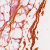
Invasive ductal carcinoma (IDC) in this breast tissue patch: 0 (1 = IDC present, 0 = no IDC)